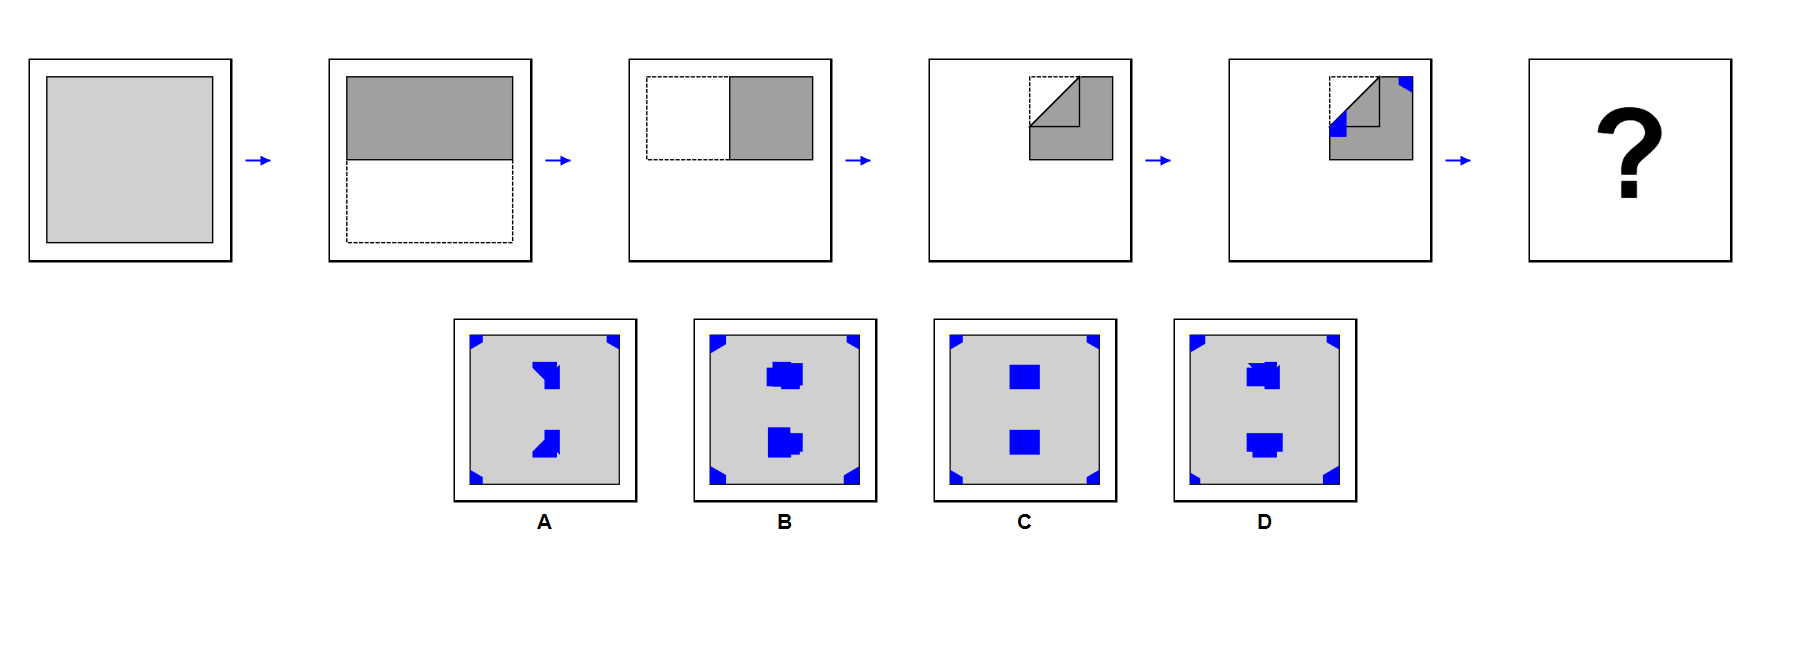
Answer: C